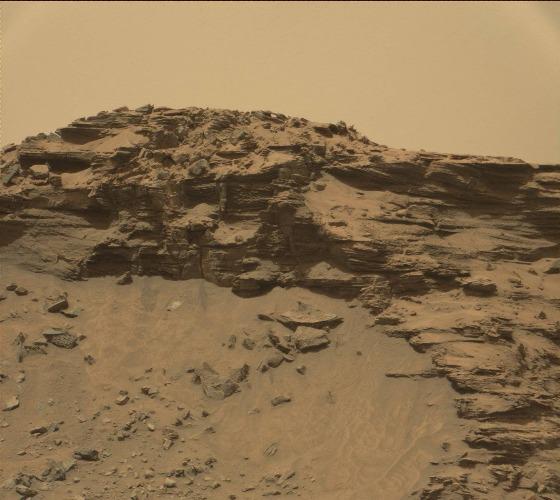
Terrain classes present: Bedrock, Gravel / Sand / Soil, Rock, Shadow, Sky / Distant Mountains